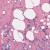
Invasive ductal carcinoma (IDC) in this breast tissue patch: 1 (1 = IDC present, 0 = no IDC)